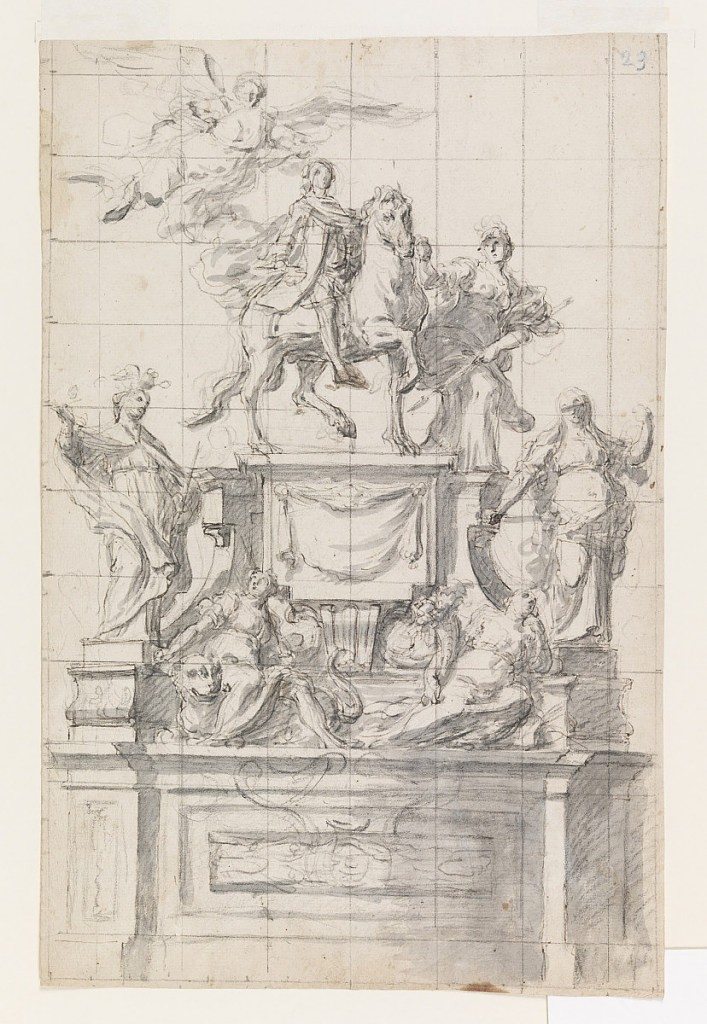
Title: Design for a Monument to Emperor Charles VI of Naples
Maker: Baldassare De Caro, Italian, active early 18th century
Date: ca. 1735
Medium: Pen and black ink, brush and black wash, black chalk on cream laid paper
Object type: Drawing
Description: Vertical rectangle. At upper left, an allegorical figure of Victory in flight crowns prince Charles VI, who is on horseback at the top of a pedestal upon a base. Minerva, goddess of war, leads his horse at the right and is identified by the helmet she wears. This group is flanked by Prudence (on left) and Justice (at right) on base.  Fortune and Temperance recline on top of base. Squared for transfer. Scale at bottom.